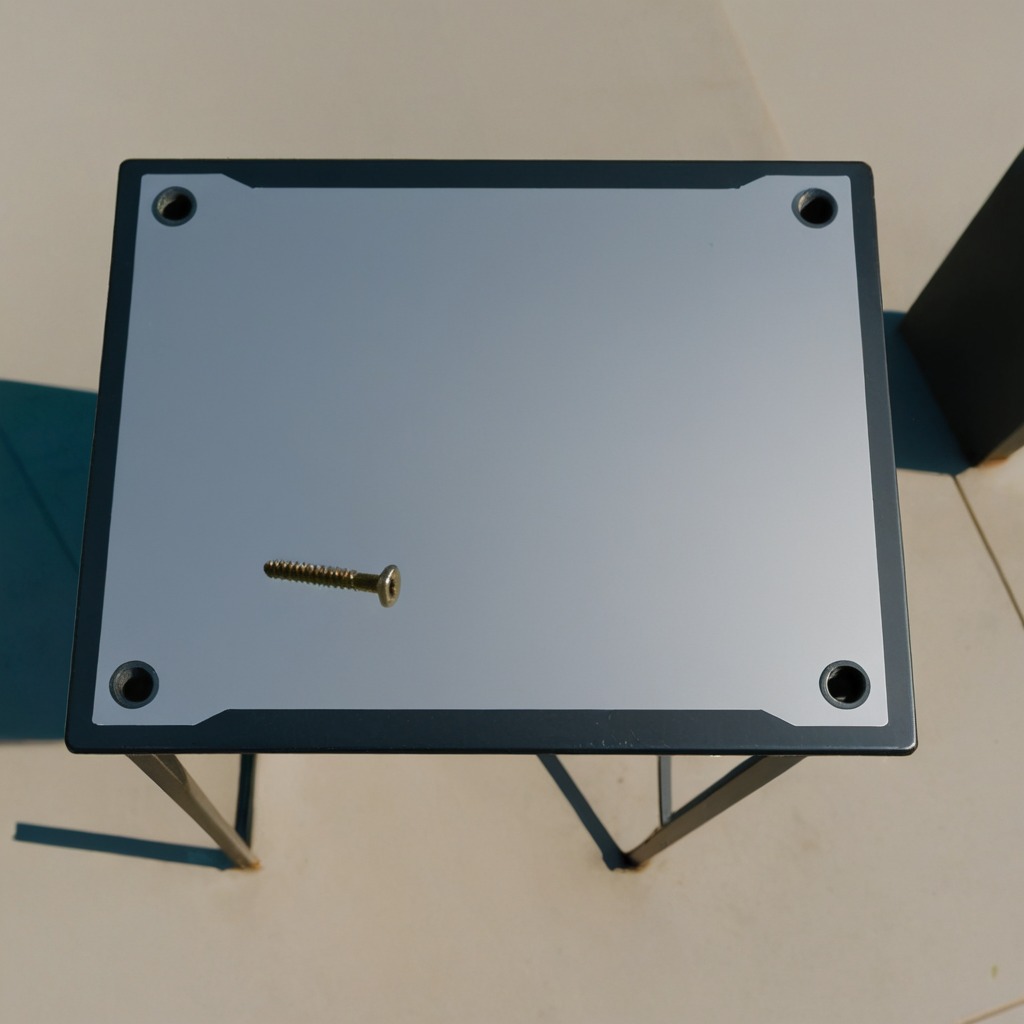
A metal screw is lying on a textured surface in a temporary outdoor tool station.